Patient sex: F
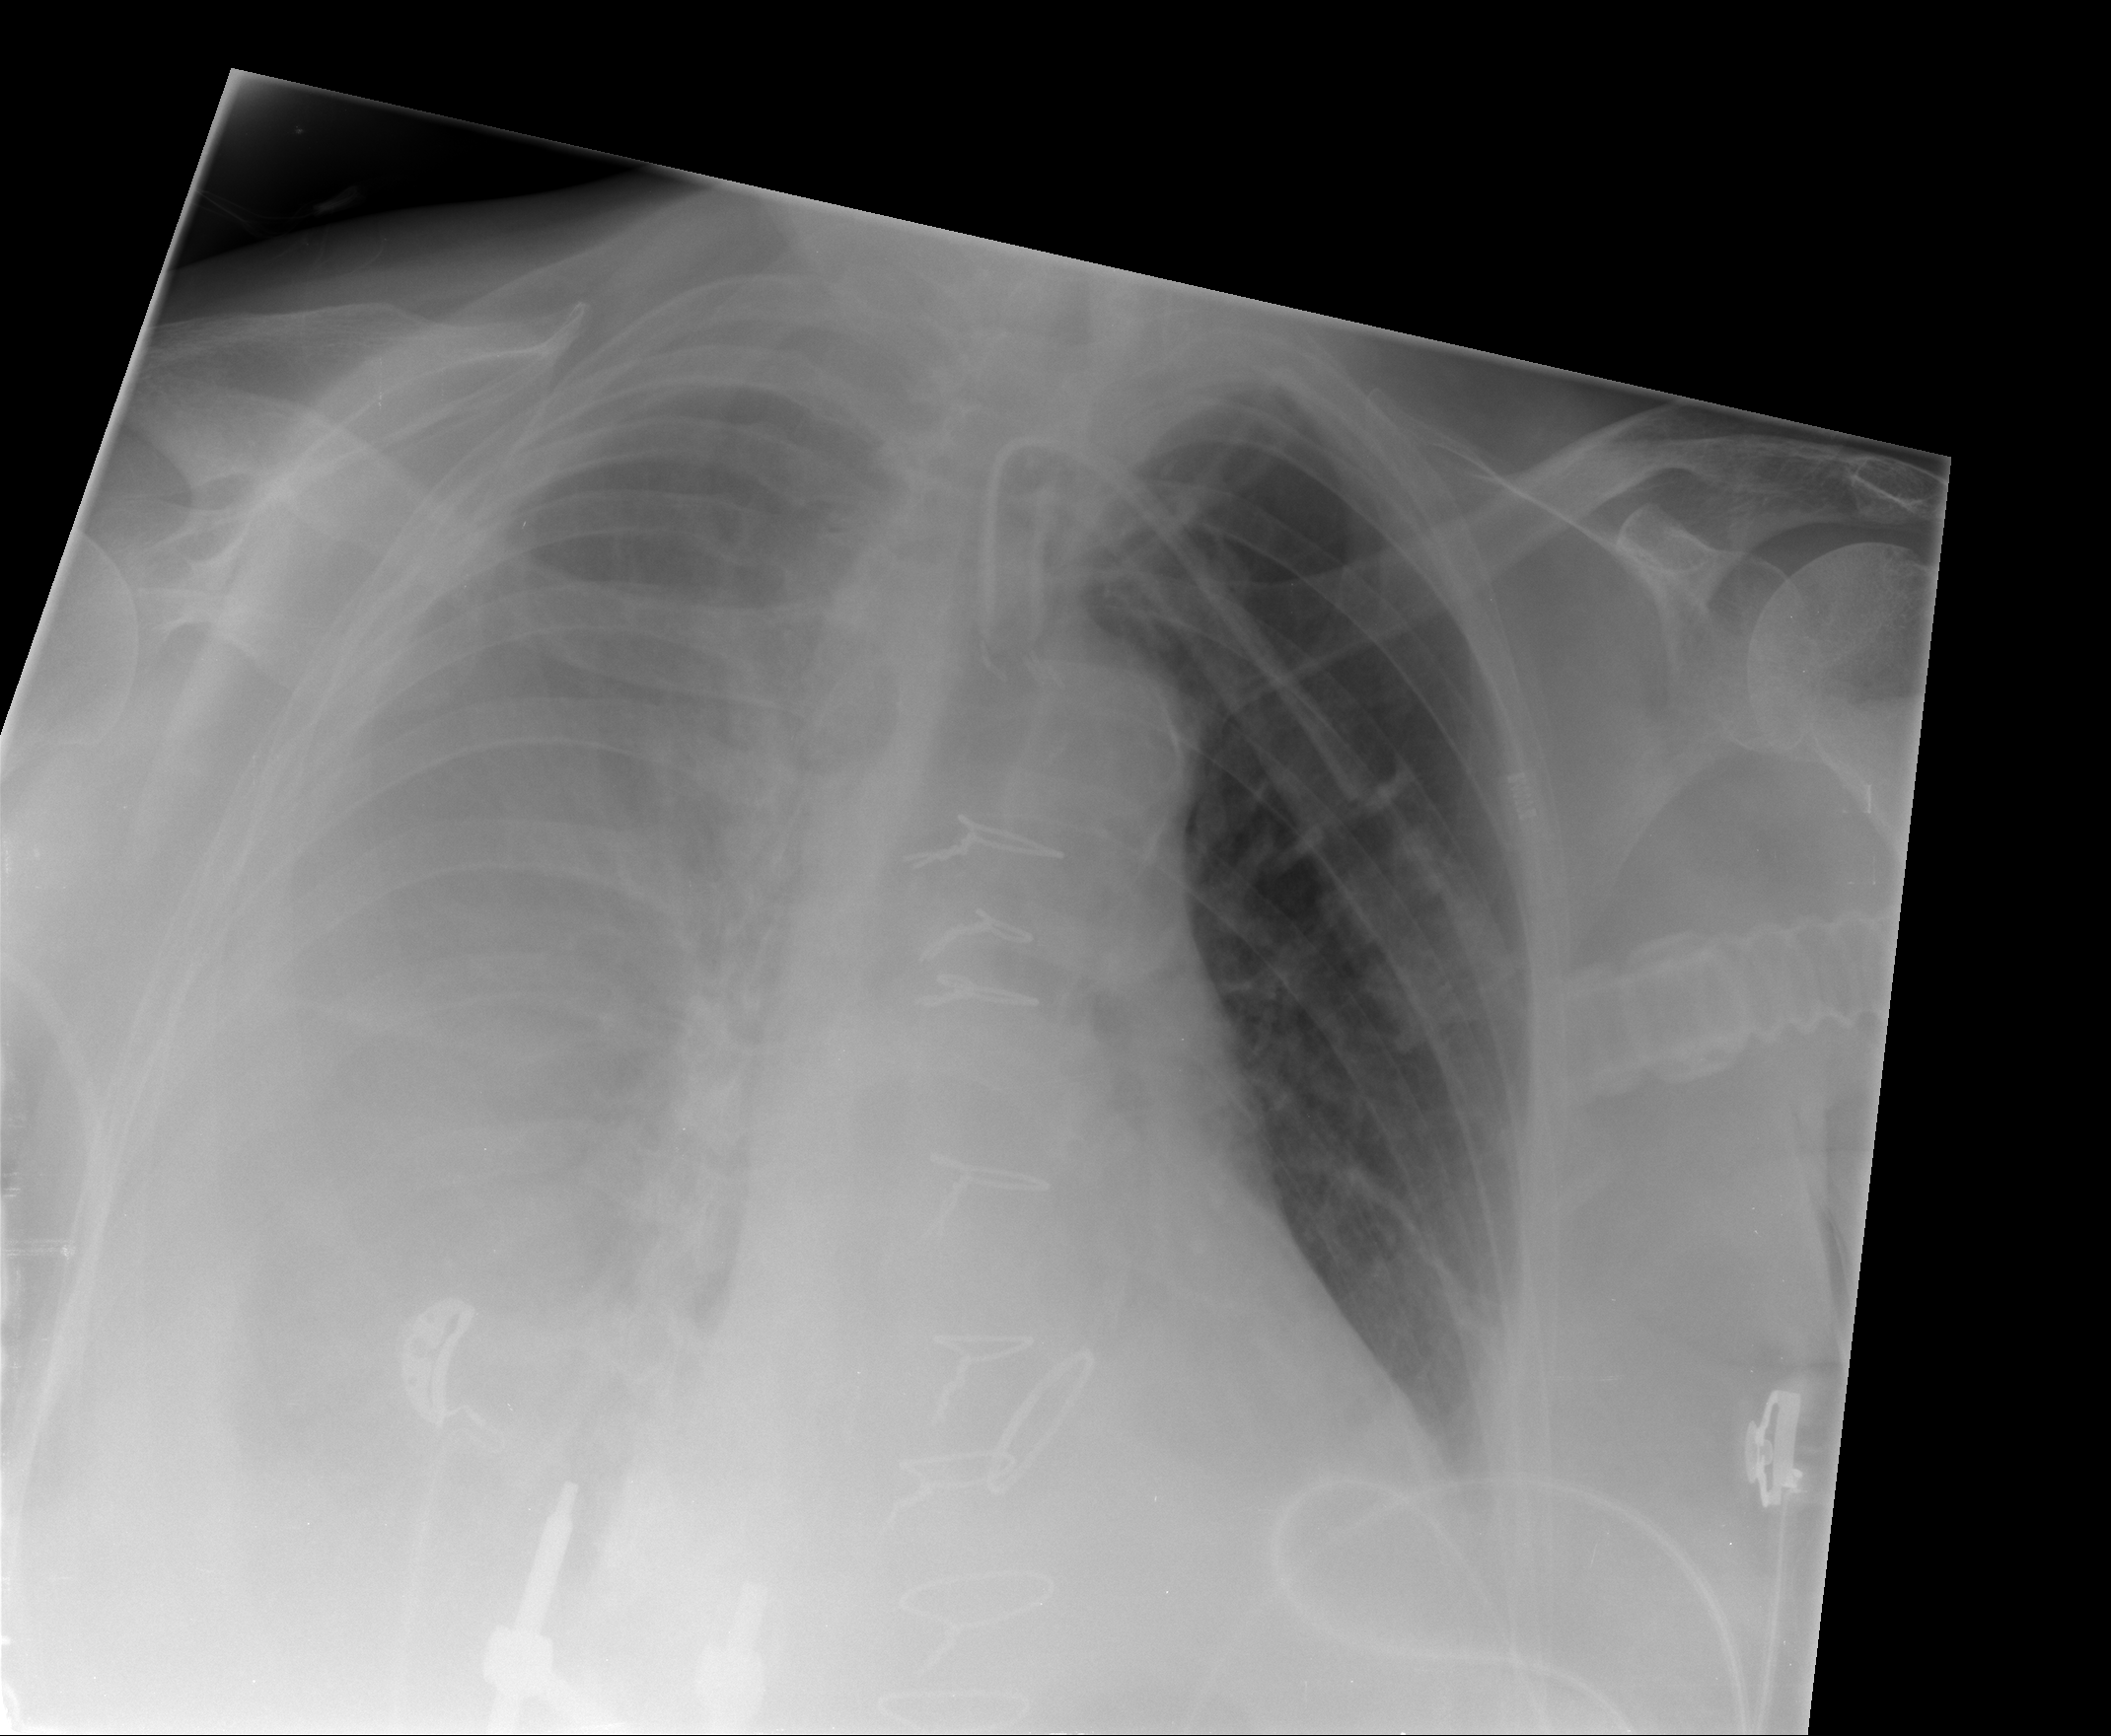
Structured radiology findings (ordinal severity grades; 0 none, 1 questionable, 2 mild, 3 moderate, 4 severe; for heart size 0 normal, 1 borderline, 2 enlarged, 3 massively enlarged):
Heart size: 2
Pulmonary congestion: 0
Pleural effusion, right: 3
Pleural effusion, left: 0
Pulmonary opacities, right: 0
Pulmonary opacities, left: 0
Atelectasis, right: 3
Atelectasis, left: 0